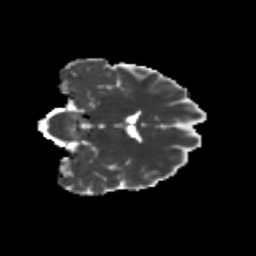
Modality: MD
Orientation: coronal
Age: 24
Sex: male
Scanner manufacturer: siemens
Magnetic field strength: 3 T
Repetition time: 3.5 s
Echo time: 0.104 s